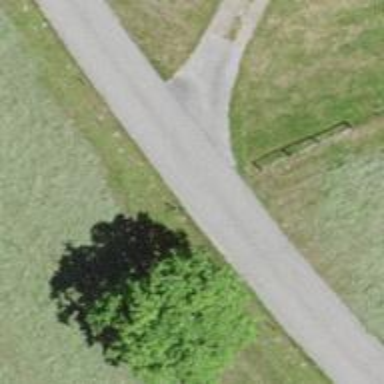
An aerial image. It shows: Paved service road with grade1 tracktype.